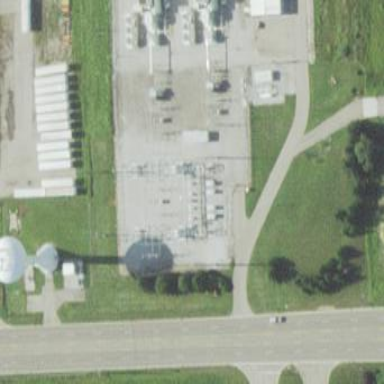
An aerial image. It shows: Power substation.